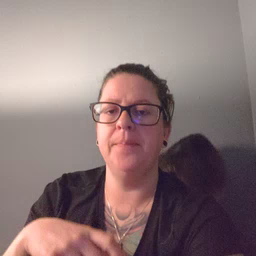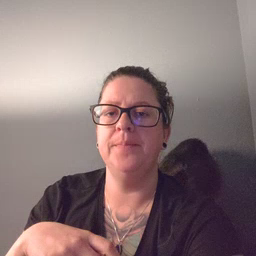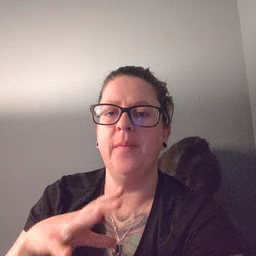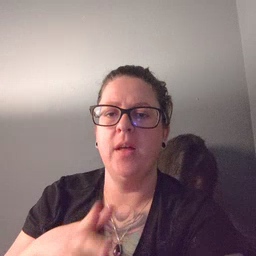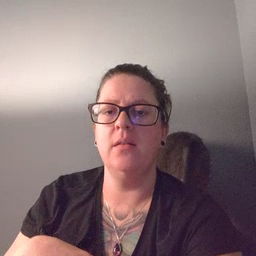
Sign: fine